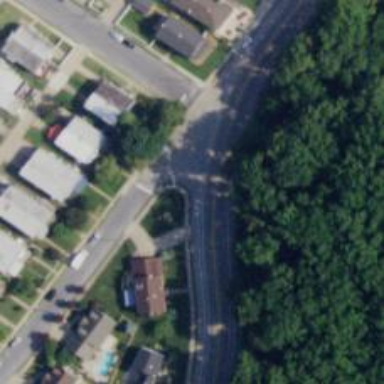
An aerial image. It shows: Marked crossing on footway.